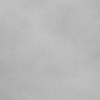
Atmospheric dust classification: dusty